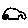
Label: car